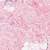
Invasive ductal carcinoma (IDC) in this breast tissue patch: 0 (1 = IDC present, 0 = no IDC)